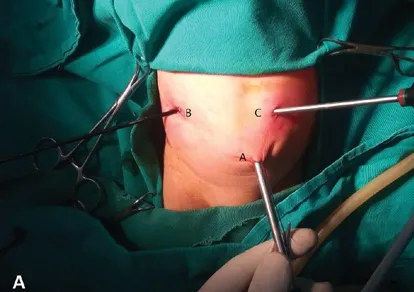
A
) Operative photos showing the ports position in Tan's approach where A is umbilical port (telescope), B is duodenal grasper, and C is knife and spreader.
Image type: medical_photograph (other_medical_photograph)